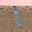
Label: 1